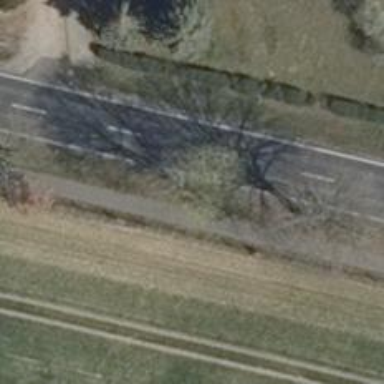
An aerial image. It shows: Tree-lined avenue.